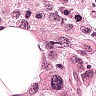
Metastatic tissue present: yes